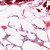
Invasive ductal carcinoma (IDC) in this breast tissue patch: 0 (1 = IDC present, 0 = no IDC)